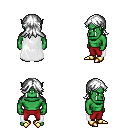
a pixel art fantasy rpg character, male body template, orc, green skin, white cape, red pants, white loose hair, gold boots, four views (front, back, left, right), 2x2 character sprite sheet, small pixel art, hard edges, no anti-aliasing